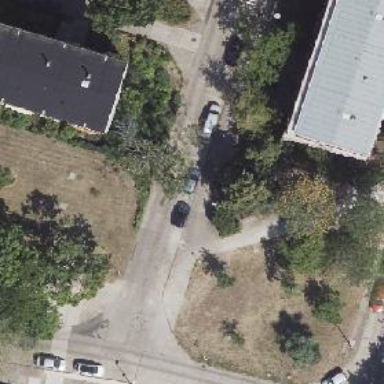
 and the sidewalk on the right side also has concrete surface."